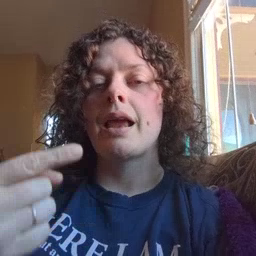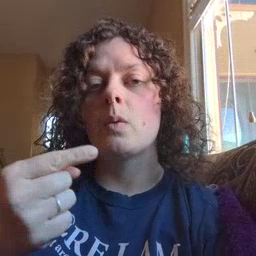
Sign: owie